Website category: auto
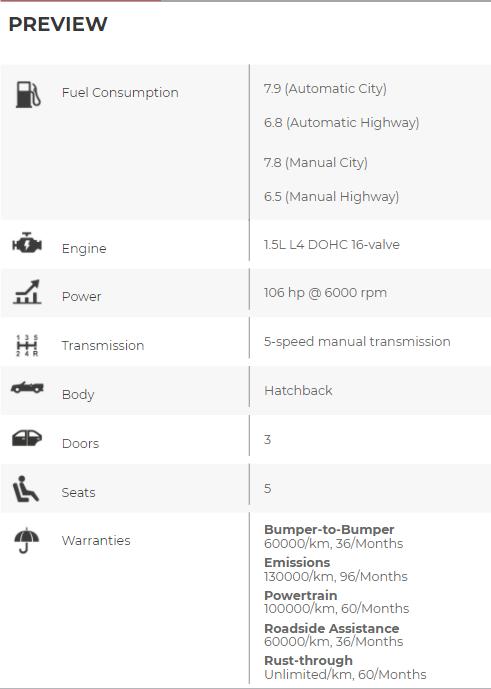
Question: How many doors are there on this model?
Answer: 3

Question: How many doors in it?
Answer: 3

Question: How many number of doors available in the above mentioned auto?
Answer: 3

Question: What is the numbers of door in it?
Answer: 3

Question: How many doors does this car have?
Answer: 3

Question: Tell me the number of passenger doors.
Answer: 3

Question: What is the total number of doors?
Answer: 3

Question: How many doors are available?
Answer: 3

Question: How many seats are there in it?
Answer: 5

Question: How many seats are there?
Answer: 5

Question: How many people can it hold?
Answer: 5

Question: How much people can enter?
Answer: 5

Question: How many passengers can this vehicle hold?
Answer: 5

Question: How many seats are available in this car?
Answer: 5

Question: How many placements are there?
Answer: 5

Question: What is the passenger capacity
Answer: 5

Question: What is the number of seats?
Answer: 5

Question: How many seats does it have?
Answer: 5

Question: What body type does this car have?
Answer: Hatchback

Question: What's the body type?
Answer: Hatchback

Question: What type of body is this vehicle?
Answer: Hatchback

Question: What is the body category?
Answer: Hatchback

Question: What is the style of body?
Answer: Hatchback

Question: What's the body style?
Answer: Hatchback

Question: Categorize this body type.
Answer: Hatchback

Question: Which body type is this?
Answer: Hatchback

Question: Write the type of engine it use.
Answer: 1.5L L4 DOHC 16-valve

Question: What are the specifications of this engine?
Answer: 1.5L L4 DOHC 16-valve

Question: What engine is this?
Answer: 1.5L L4 DOHC 16-valve

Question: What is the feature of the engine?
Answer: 1.5L L4 DOHC 16-valve

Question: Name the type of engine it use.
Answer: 1.5L L4 DOHC 16-valve

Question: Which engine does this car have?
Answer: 1.5L L4 DOHC 16-valve

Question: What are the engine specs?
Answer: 1.5L L4 DOHC 16-valve

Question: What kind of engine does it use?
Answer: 1.5L L4 DOHC 16-valve

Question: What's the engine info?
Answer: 1.5L L4 DOHC 16-valve

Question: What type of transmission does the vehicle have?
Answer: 5-speed manual transmission

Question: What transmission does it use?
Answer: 5-speed manual transmission

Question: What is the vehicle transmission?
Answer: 5-speed manual transmission

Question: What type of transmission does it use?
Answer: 5-speed manual transmission

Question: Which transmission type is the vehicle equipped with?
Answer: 5-speed manual transmission

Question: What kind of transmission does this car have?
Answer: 5-speed manual transmission

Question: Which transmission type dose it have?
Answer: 5-speed manual transmission

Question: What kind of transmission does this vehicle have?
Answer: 5-speed manual transmission

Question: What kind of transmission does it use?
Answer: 5-speed manual transmission

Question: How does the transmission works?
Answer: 5-speed manual transmission

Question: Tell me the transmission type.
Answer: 5-speed manual transmission

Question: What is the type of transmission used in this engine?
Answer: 5-speed manual transmission

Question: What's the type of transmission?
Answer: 5-speed manual transmission

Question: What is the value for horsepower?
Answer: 106 hp @ 6000 rpm

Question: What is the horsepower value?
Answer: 106 hp @ 6000 rpm

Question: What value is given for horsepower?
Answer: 106 hp @ 6000 rpm

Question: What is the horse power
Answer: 106 hp @ 6000 rpm

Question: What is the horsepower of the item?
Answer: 106 hp @ 6000 rpm

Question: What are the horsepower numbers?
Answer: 106 hp @ 6000 rpm

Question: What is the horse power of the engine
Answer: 106 hp @ 6000 rpm

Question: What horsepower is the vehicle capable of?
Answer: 106 hp @ 6000 rpm

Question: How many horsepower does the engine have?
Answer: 106 hp @ 6000 rpm

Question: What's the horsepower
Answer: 106 hp @ 6000 rpm

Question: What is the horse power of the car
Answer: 106 hp @ 6000 rpm

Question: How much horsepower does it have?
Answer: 106 hp @ 6000 rpm

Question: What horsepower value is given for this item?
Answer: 106 hp @ 6000 rpm

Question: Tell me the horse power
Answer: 106 hp @ 6000 rpm

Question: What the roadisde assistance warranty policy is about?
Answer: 60000/km, 36/Months

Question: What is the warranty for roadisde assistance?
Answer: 60000/km, 36/Months